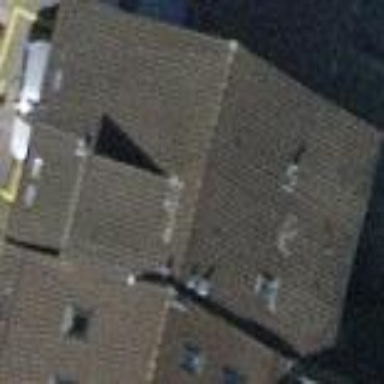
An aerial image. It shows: Terrace building.